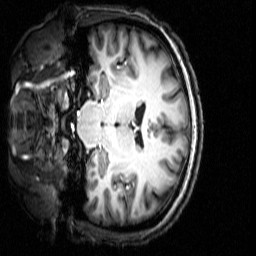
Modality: T1w
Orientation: coronal